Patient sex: M
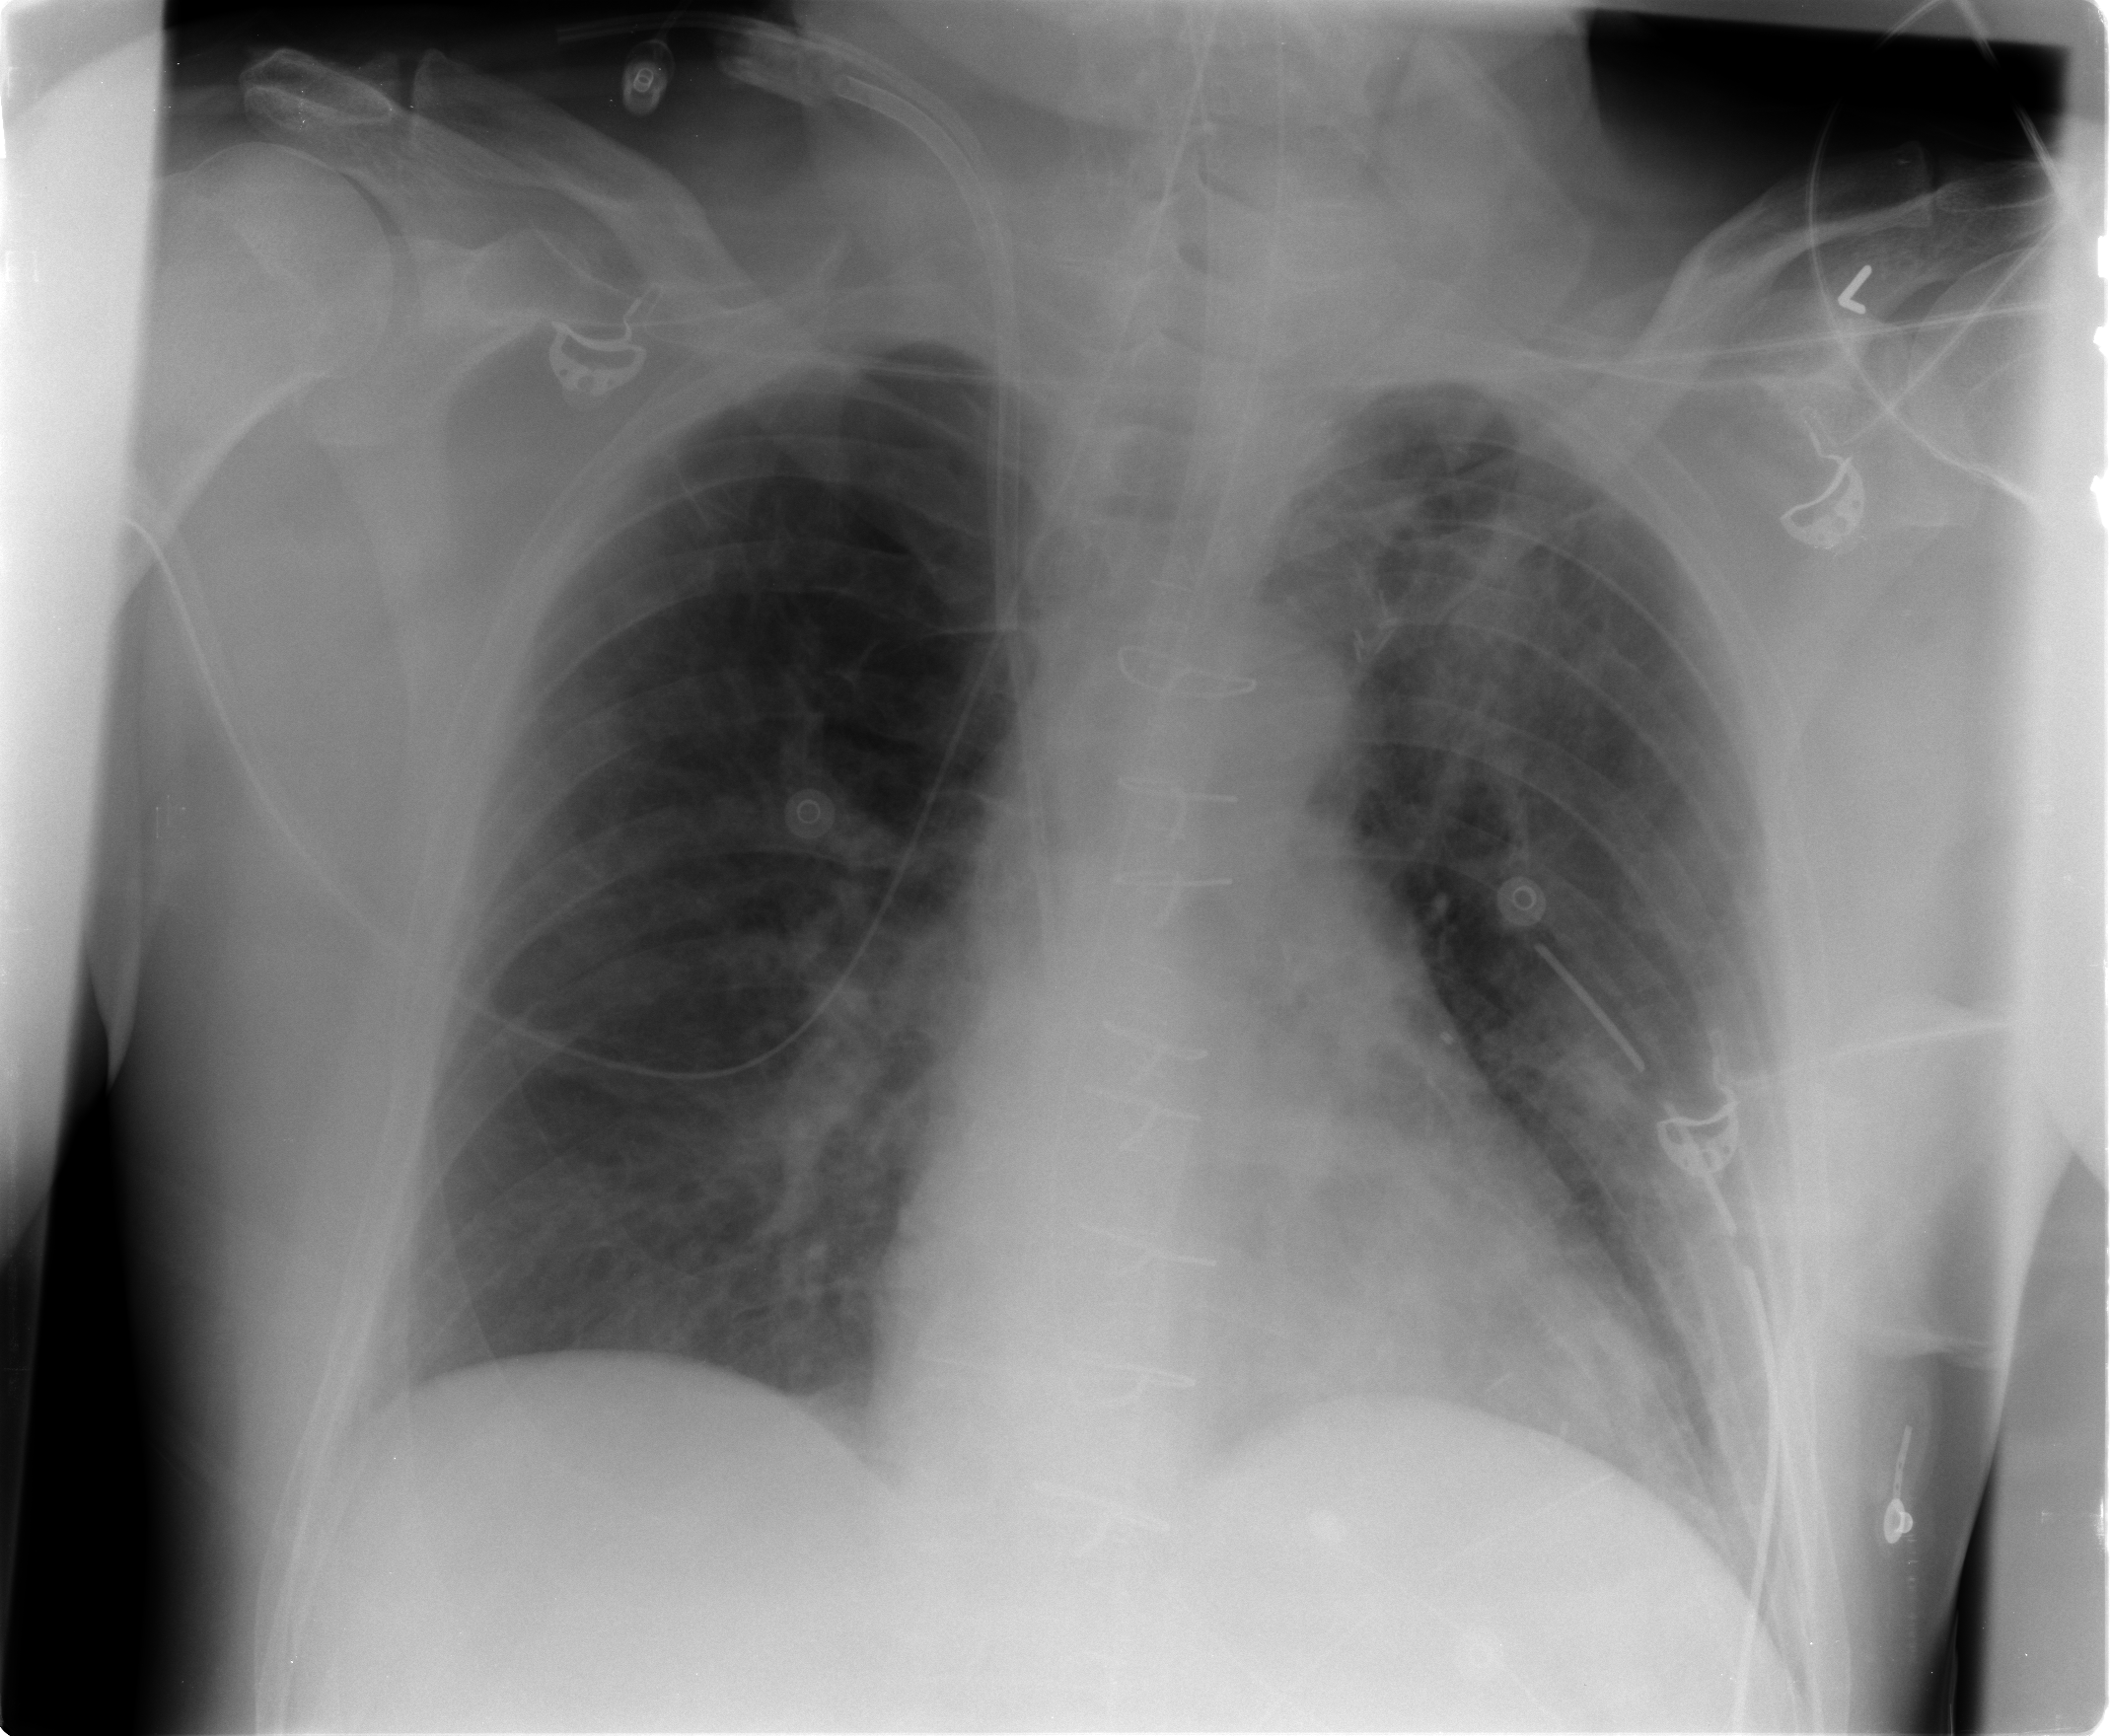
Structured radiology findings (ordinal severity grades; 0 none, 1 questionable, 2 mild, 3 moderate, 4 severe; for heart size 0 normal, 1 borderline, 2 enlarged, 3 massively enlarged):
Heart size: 1
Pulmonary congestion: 0
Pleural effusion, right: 0
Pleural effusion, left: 0
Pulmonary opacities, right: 1
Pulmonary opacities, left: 2
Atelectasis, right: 0
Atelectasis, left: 2